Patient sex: F
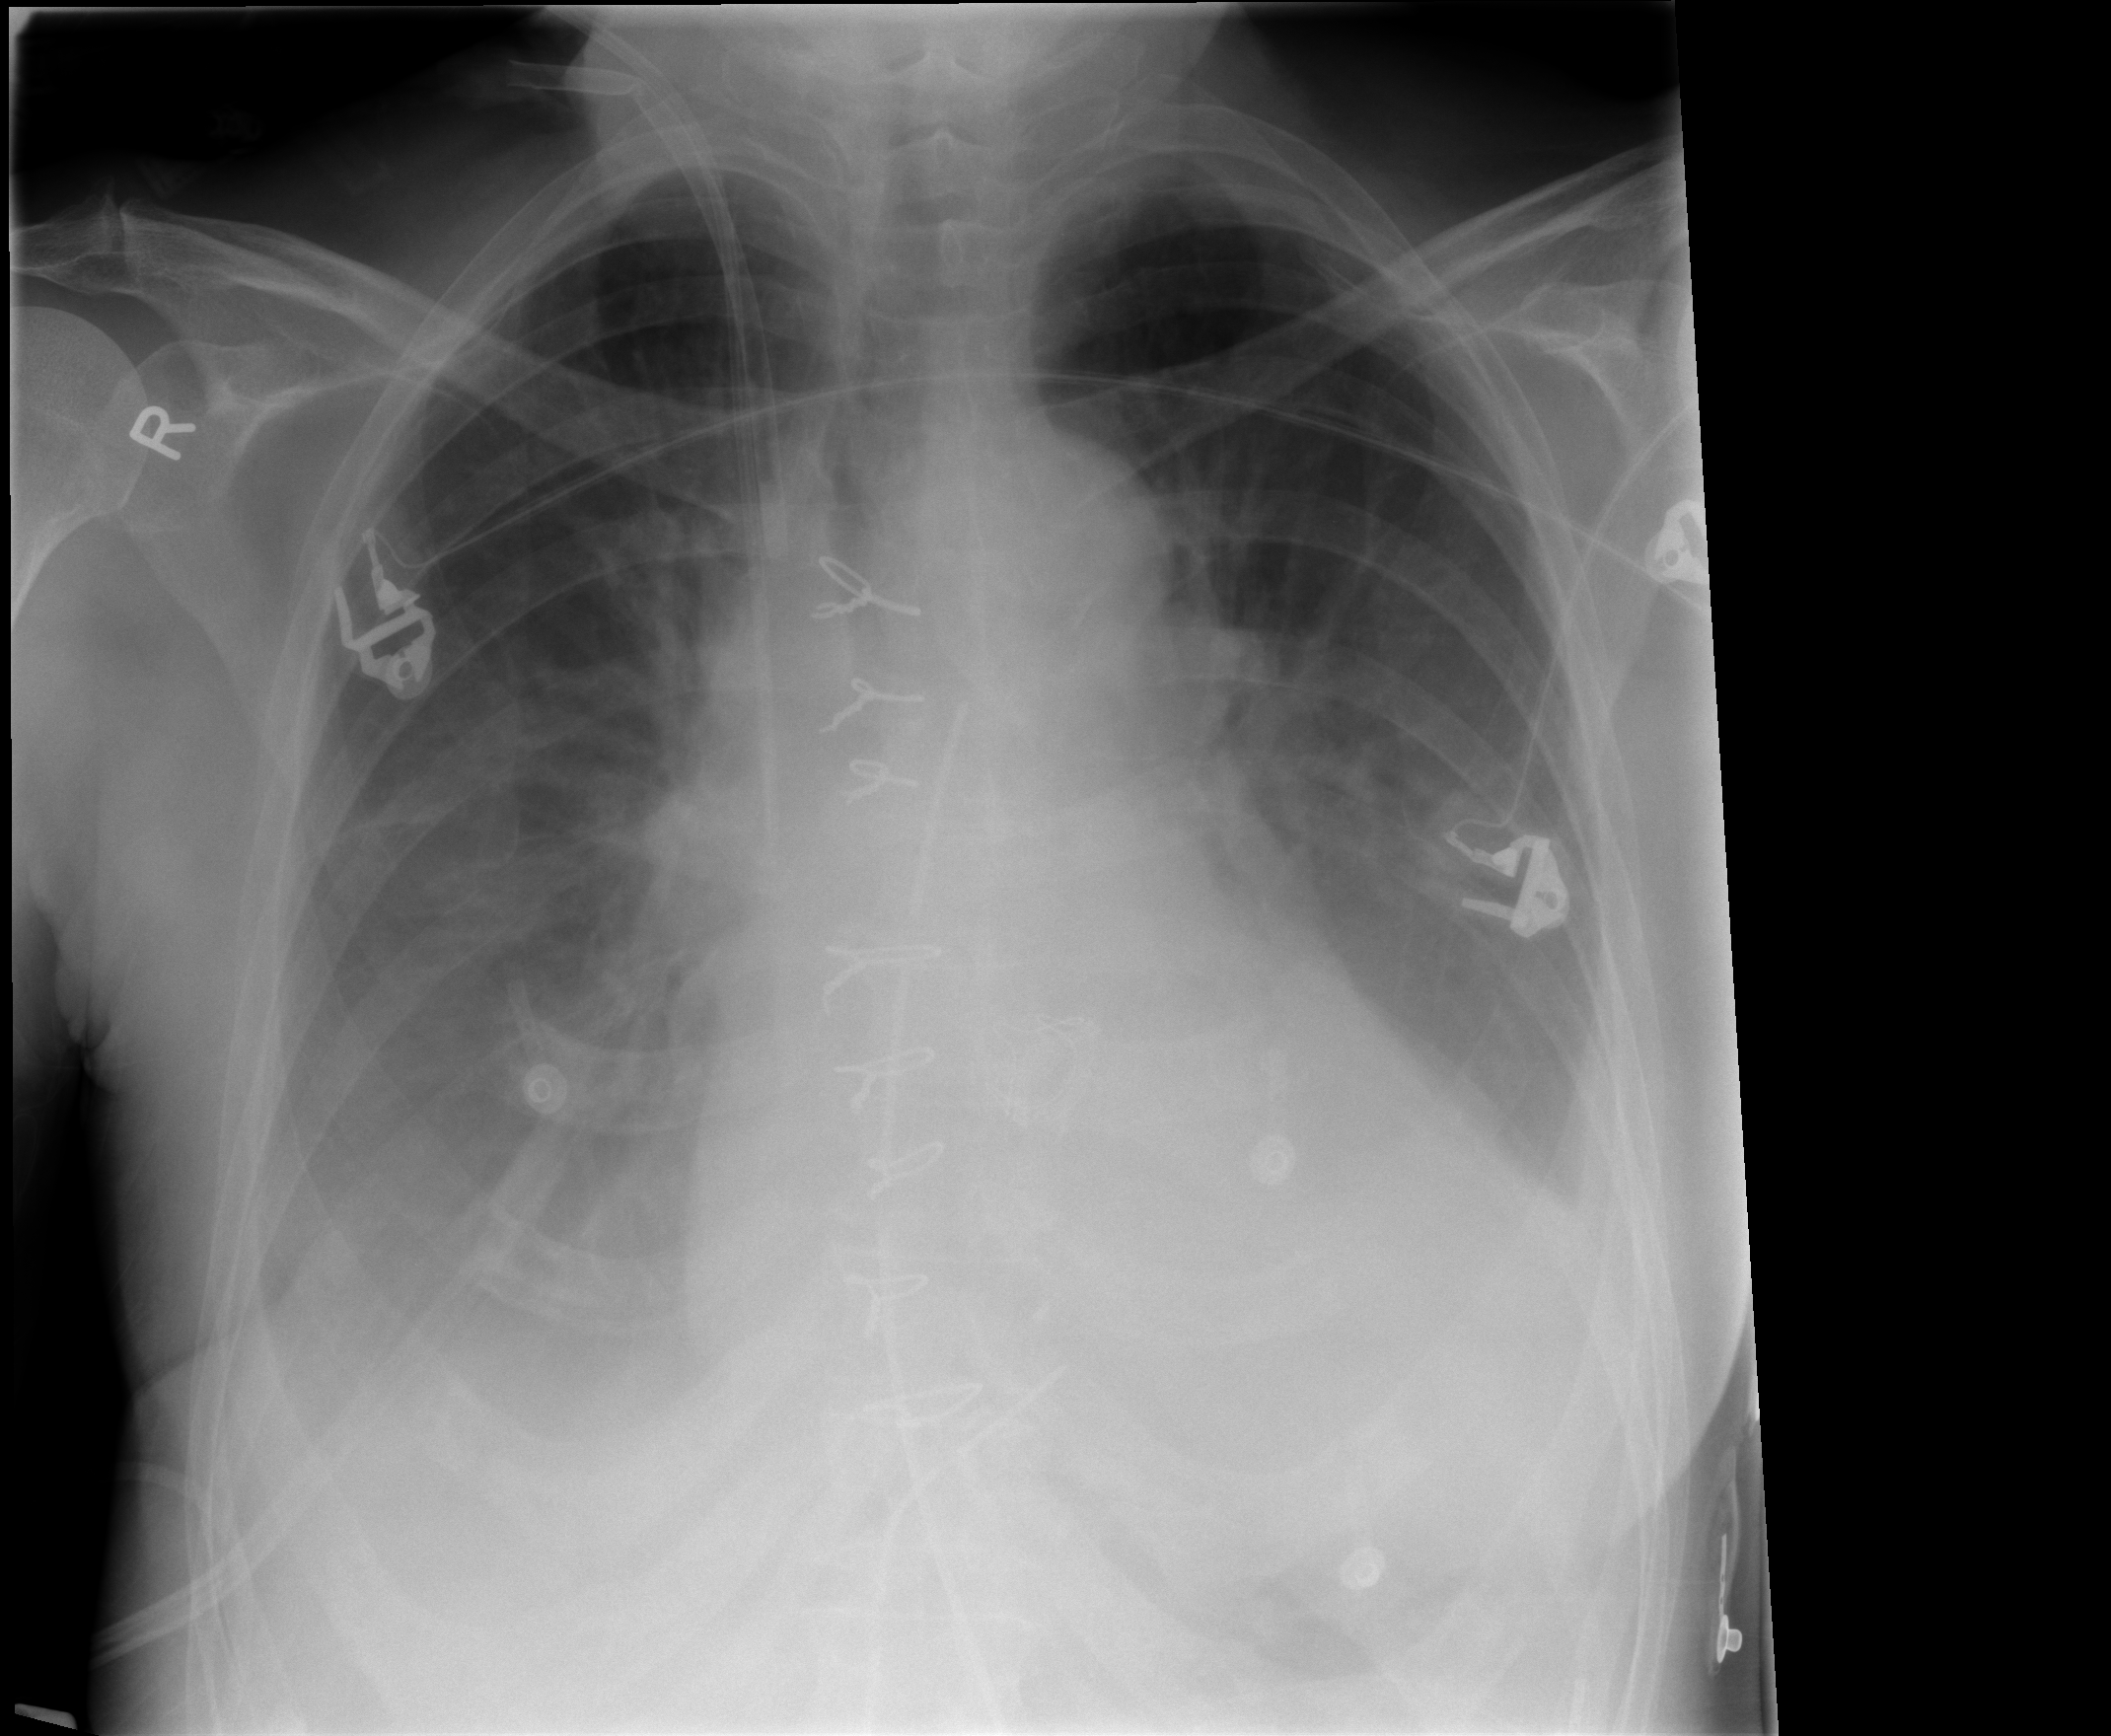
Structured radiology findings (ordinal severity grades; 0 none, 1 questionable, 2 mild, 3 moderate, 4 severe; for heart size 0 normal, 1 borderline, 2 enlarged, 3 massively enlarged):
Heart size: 2
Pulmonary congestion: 2
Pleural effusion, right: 3
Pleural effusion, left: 2
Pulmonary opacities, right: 0
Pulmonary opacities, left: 0
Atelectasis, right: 2
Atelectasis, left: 2